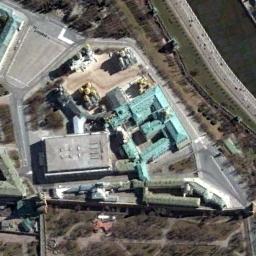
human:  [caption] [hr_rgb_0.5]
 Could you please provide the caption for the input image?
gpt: There are several trees near the palace .

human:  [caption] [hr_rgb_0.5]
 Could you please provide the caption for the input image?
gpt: The palace is surrounded by lush forests .

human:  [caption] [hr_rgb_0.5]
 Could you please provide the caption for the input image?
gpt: The palace is on the grass next to the water .

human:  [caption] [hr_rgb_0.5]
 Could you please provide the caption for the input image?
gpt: The palace has a green palace and some golden top palaces and a river is next to the palace .

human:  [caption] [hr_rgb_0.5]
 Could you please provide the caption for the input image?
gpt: There are some brown trees beside the cyan palace .